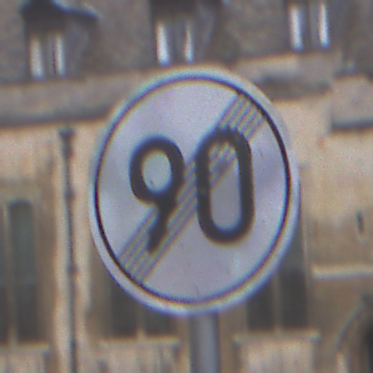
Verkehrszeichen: EndeGeschwindigkeit90
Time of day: Midday
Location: Outdoor (Urban)
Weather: Overcast
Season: NotSpecified
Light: Natural